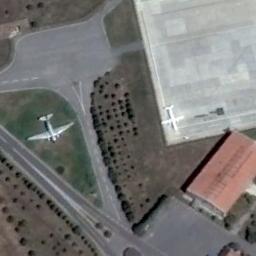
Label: airplane